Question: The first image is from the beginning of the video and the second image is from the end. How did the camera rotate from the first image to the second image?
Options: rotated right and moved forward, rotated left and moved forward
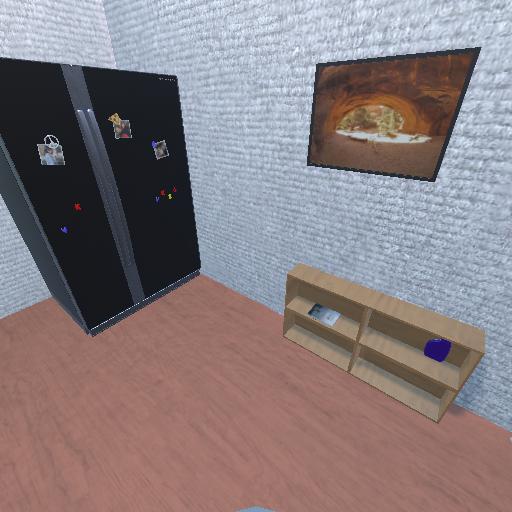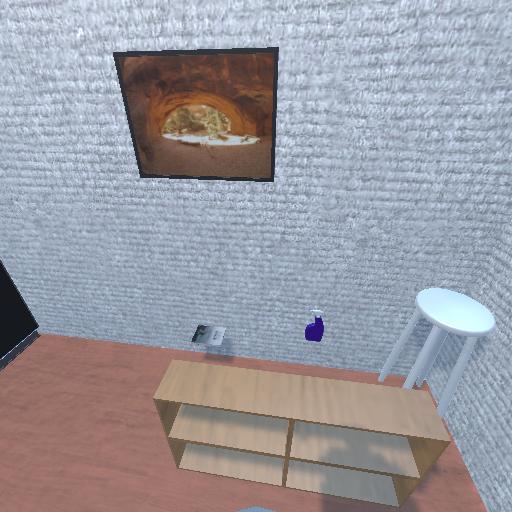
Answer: rotated right and moved forward